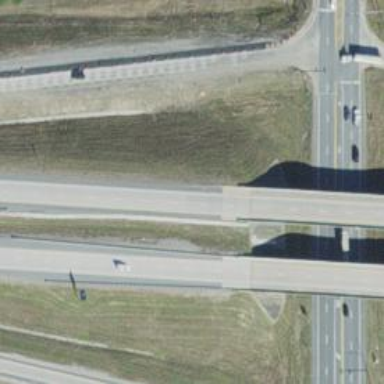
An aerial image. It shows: Beam-structured bridge on motorway.